Question: I found this <URL> that has two 'JList's. How can I get all values from the destination 'JList'? I'm new at Java, and I want to get all the values from the second list to do some tests to study.

'''
import java.awt.BorderLayout;
import java.awt.Color;
import java.awt.GridBagConstraints;
import java.awt.GridBagLayout;
import java.awt.Insets;
import java.awt.event.ActionEvent;
import java.awt.event.ActionListener;
import java.util.Arrays;
import java.util.Collection;
import java.util.Iterator;
import java.util.SortedSet;
import java.util.TreeSet;
import javax.swing.AbstractListModel;
import javax.swing.BorderFactory;
import javax.swing.JButton;
import javax.swing.JFrame;
import javax.swing.JLabel;
import javax.swing.JList;
import javax.swing.JPanel;
import javax.swing.JScrollPane;
import javax.swing.ListCellRenderer;
import javax.swing.ListModel;
public class DualListBox extends JPanel {
private static final Insets EMPTY_INSETS = new Insets(0, 0, 0, 0);
private static final String ADD_BUTTON_LABEL = "Add >>";
private static final String REMOVE_BUTTON_LABEL = "<< Remove";
private static final String DEFAULT_SOURCE_CHOICE_LABEL = "Available Choices";
private static final String DEFAULT_DEST_CHOICE_LABEL = "Your Choices";
private JLabel sourceLabel;
private JList sourceList;
private SortedListModel sourceListModel;
private JList destList;
private SortedListModel destListModel;
private JLabel destLabel;
private JButton addButton;
private JButton removeButton;
public DualListBox() {
initScreen();
}
public String getSourceChoicesTitle() {
return sourceLabel.getText();
}
public void setSourceChoicesTitle(String newValue) {
sourceLabel.setText(newValue);
}
public String getDestinationChoicesTitle() {
return destLabel.getText();
}
public void setDestinationChoicesTitle(String newValue) {
destLabel.setText(newValue);
}
public void clearSourceListModel() {
sourceListModel.clear();
}
public void clearDestinationListModel() {
destListModel.clear();
}
public void addSourceElements(ListModel newValue) {
fillListModel(sourceListModel, newValue);
}
public void setSourceElements(ListModel newValue) {
clearSourceListModel();
addSourceElements(newValue);
}
public void addDestinationElements(ListModel newValue) {
fillListModel(destListModel, newValue);
}
private void fillListModel(SortedListModel model, ListModel newValues) {
int size = newValues.getSize();
for (int i = 0; i < size; i++) {
model.add(newValues.getElementAt(i));
}
}
public void addSourceElements(Object newValue[]) {
fillListModel(sourceListModel, newValue);
}
public void setSourceElements(Object newValue[]) {
clearSourceListModel();
addSourceElements(newValue);
}
public void addDestinationElements(Object newValue[]) {
fillListModel(destListModel, newValue);
}
private void fillListModel(SortedListModel model, Object newValues[]) {
model.addAll(newValues);
}
public Iterator sourceIterator() {
return sourceListModel.iterator();
}
public Iterator destinationIterator() {
return destListModel.iterator();
}
public void setSourceCellRenderer(ListCellRenderer newValue) {
sourceList.setCellRenderer(newValue);
}
public ListCellRenderer getSourceCellRenderer() {
return sourceList.getCellRenderer();
}
public void setDestinationCellRenderer(ListCellRenderer newValue) {
destList.setCellRenderer(newValue);
}
public ListCellRenderer getDestinationCellRenderer() {
return destList.getCellRenderer();
}
public void setVisibleRowCount(int newValue) {
sourceList.setVisibleRowCount(newValue);
destList.setVisibleRowCount(newValue);
}
public int getVisibleRowCount() {
return sourceList.getVisibleRowCount();
}
public void setSelectionBackground(Color newValue) {
sourceList.setSelectionBackground(newValue);
destList.setSelectionBackground(newValue);
}
public Color getSelectionBackground() {
return sourceList.getSelectionBackground();
}
public void setSelectionForeground(Color newValue) {
sourceList.setSelectionForeground(newValue);
destList.setSelectionForeground(newValue);
}
public Color getSelectionForeground() {
return sourceList.getSelectionForeground();
}
private void clearSourceSelected() {
Object selected[] = sourceList.getSelectedValues();
for (int i = selected.length - 1; i >= 0; --i) {
sourceListModel.removeElement(selected[i]);
}
sourceList.getSelectionModel().clearSelection();
}
private void clearDestinationSelected() {
Object selected[] = destList.getSelectedValues();
for (int i = selected.length - 1; i >= 0; --i) {
destListModel.removeElement(selected[i]);
}
destList.getSelectionModel().clearSelection();
}
private void initScreen() {
setBorder(BorderFactory.createEtchedBorder());
setLayout(new GridBagLayout());
sourceLabel = new JLabel(DEFAULT_SOURCE_CHOICE_LABEL);
sourceListModel = new SortedListModel();
sourceList = new JList(sourceListModel);
add(sourceLabel, new GridBagConstraints(0, 0, 1, 1, 0, 0,
GridBagConstraints.CENTER, GridBagConstraints.NONE,
EMPTY_INSETS, 0, 0));
add(new JScrollPane(sourceList), new GridBagConstraints(0, 1, 1, 5, .5,
1, GridBagConstraints.CENTER, GridBagConstraints.BOTH,
EMPTY_INSETS, 0, 0));
addButton = new JButton(ADD_BUTTON_LABEL);
add(addButton, new GridBagConstraints(1, 2, 1, 2, 0, .25,
GridBagConstraints.CENTER, GridBagConstraints.NONE,
EMPTY_INSETS, 0, 0));
addButton.addActionListener(new AddListener());
removeButton = new JButton(REMOVE_BUTTON_LABEL);
add(removeButton, new GridBagConstraints(1, 4, 1, 2, 0, .25,
GridBagConstraints.CENTER, GridBagConstraints.NONE, new Insets(
0, 5, 0, 5), 0, 0));
removeButton.addActionListener(new RemoveListener());
destLabel = new JLabel(DEFAULT_DEST_CHOICE_LABEL);
destListModel = new SortedListModel();
destList = new JList(destListModel);
add(destLabel, new GridBagConstraints(2, 0, 1, 1, 0, 0,
GridBagConstraints.CENTER, GridBagConstraints.NONE,
EMPTY_INSETS, 0, 0));
add(new JScrollPane(destList), new GridBagConstraints(2, 1, 1, 5, .5,
1.0, GridBagConstraints.CENTER, GridBagConstraints.BOTH,
EMPTY_INSETS, 0, 0));
}
public static void main(String args[]) {
JFrame f = new JFrame("Dual List Box Tester");
f.setDefaultCloseOperation(JFrame.EXIT_ON_CLOSE);
DualListBox dual = new DualListBox();
dual.addSourceElements(new String[] { "One", "Two", "Three" });
dual.addSourceElements(new String[] { "Four", "Five", "Six" });
dual.addSourceElements(new String[] { "Seven", "Eight", "Nine" });
dual.addSourceElements(new String[] { "Ten", "Eleven", "Twelve" });
dual
.addSourceElements(new String[] { "Thirteen", "Fourteen",
"Fifteen" });
dual.addSourceElements(new String[] { "Sixteen", "Seventeen",
"Eighteen" });
dual.addSourceElements(new String[] { "Nineteen", "Twenty", "Thirty" });
f.getContentPane().add(dual, BorderLayout.CENTER);
f.setSize(400, 300);
f.setVisible(true);
}
private class AddListener implements ActionListener {
public void actionPerformed(ActionEvent e) {
Object selected[] = sourceList.getSelectedValues();
addDestinationElements(selected);
clearSourceSelected();
}
}
private class RemoveListener implements ActionListener {
public void actionPerformed(ActionEvent e) {
Object selected[] = destList.getSelectedValues();
addSourceElements(selected);
clearDestinationSelected();
}
}
}
class SortedListModel extends AbstractListModel {
SortedSet model;
public SortedListModel() {
model = new TreeSet();
}
public int getSize() {
return model.size();
}
public Object getElementAt(int index) {
return model.toArray()[index];
}
public void add(Object element) {
if (model.add(element)) {
fireContentsChanged(this, 0, getSize());
}
}
public void addAll(Object elements[]) {
Collection c = Arrays.asList(elements);
model.addAll(c);
fireContentsChanged(this, 0, getSize());
}
public void clear() {
model.clear();
fireContentsChanged(this, 0, getSize());
}
public boolean contains(Object element) {
return model.contains(element);
}
public Object firstElement() {
return model.first();
}
public Iterator iterator() {
return model.iterator();
}
public Object lastElement() {
return model.last();
}
public boolean removeElement(Object element) {
boolean removed = model.remove(element);
if (removed) {
fireContentsChanged(this, 0, getSize());
}
return removed;
}
}
'''
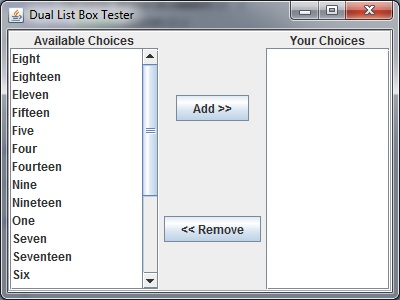
Answer: > I don't want to get the select values; I want them all.
At a minimum, you can add a suitable method to 'SortedListModel' and examine its result as needed.
'''
public Object[] toArray() {
return model.toArray(new String[0]);
}
...
System.out.println(Arrays.toString(destListModel.toArray()));
'''
Because the <URL> for the 'SortedListModel'.
'''
private SortedListModel<String> destListModel = new SortedListModel<>();
...
class SortedListModel<E> extends AbstractListModel<E> {
private final SortedSet<E> model;
public SortedListModel() {
model = new TreeSet<>();
}
public List<E> toList() {
return new ArrayList<>(model);
}
@Override
public E getElementAt(int index) {
return (E) model.toArray()[index];
}
public void add(E element) {
if (model.add(element)) {
fireContentsChanged(this, 0, getSize());
}
}
...
}
...
System.out.println(destListModel.toList());
'''